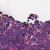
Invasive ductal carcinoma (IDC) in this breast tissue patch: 0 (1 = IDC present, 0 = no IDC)